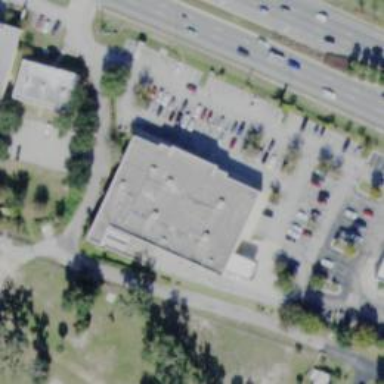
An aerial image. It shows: Building.